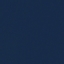
Land use / land cover class: SeaLake